Question: I'm trying to install CKEditor in WAMP. I downloaded it extracted it in the www folder.

Here's the HTML code of the file
'''
<html>
<head>
<script type="text/javascript" src="ckeditor/ckeditor.js"></script>
</head>
<body>
<textarea class="ckeditor" rows="10" cols="80"></textarea>
</body>
</html>
'''
I specified the 'textarea' class name as as instructed in the samples but it does not affect the textarea. The CKEditor doesn't appear.
What am I missing here, what should I do to get it working?
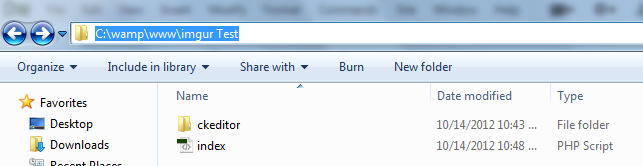
Answer: You need to include the JavaScript files of CKEditor, using something like this:
'''
<script type="text/javascript" src="ckeditor/ckeditor.js"></script>
'''
The 'src' depends on where ckeditor.js is localted in relation to your index file.
Also, your textarea needs a name, try adding one like so:
'''
<textarea class="ckeditor" name="editor1"></textarea>
'''